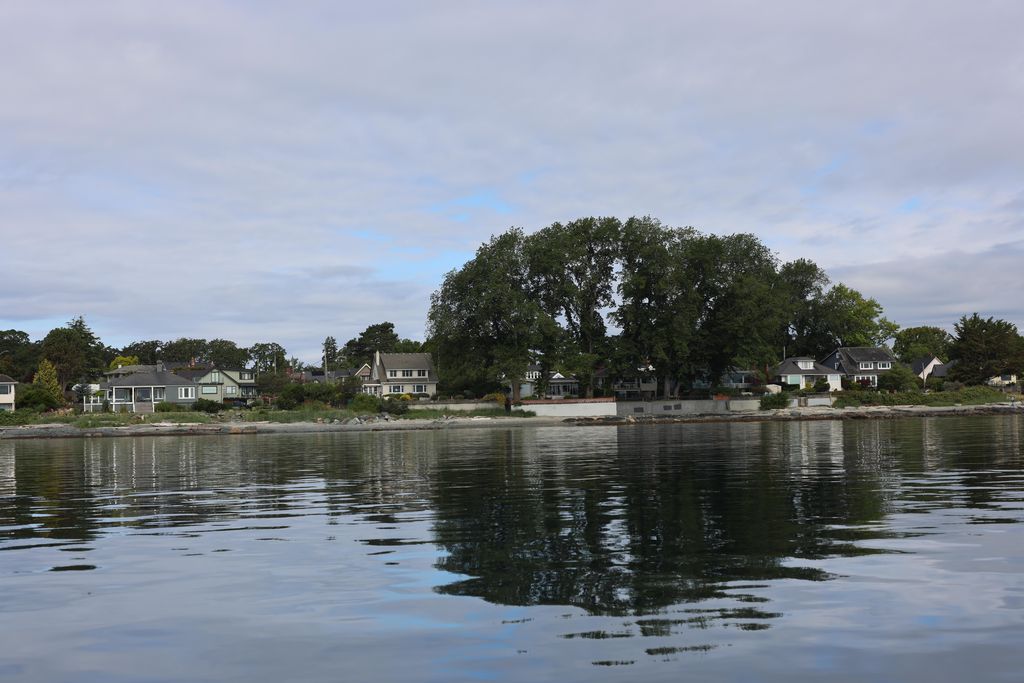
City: victoria